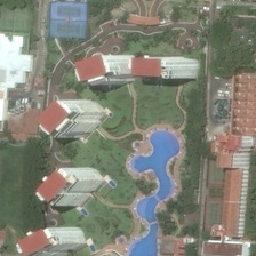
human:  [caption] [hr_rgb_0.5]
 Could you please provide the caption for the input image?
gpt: There are many buildings and some green trees around the pond.

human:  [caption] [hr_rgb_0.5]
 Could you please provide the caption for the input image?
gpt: There are many buildings and green trees around the pond.

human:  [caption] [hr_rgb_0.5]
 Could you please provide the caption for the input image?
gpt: Scattered edits, irregular pond blue water, lush plants, and some tennis courts make up the resort.

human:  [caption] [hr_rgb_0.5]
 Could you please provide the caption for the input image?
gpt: Scattered buildings, irregular green water ponds, lush plants and several tennis courts constitute the resort.

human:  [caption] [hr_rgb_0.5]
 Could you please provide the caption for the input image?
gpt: Many buildings and some green trees are around a pond.